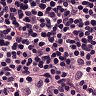
Metastatic tissue present: no